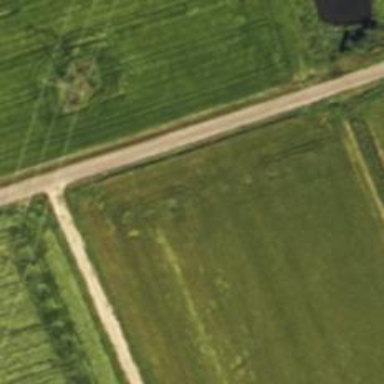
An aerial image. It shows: Unclassified road.